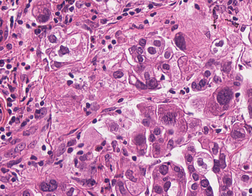
Tumor epithelial tissue: yes
Tumor-associated stroma tissue: yes
Normal tissue: no